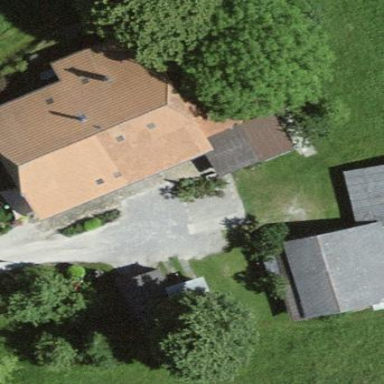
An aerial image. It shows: Farm building.